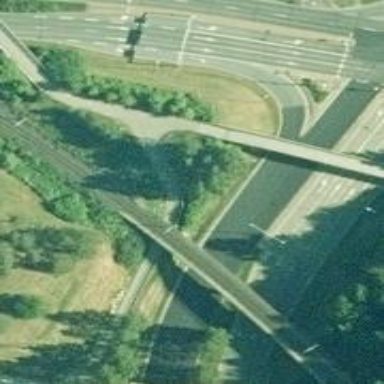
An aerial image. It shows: Bridge used by trains with continuous electrified contact lines.